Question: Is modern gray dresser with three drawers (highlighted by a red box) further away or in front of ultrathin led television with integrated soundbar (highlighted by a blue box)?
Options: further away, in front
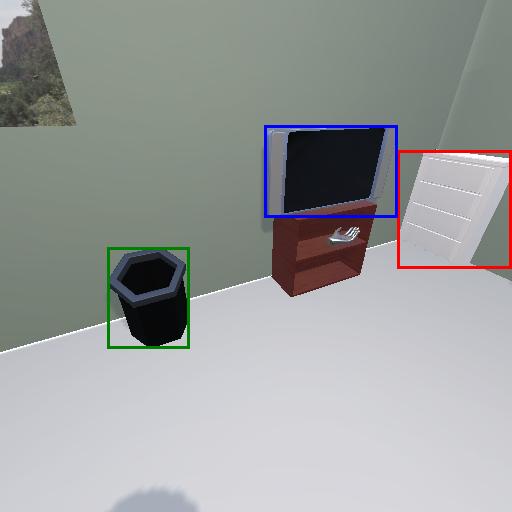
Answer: further away